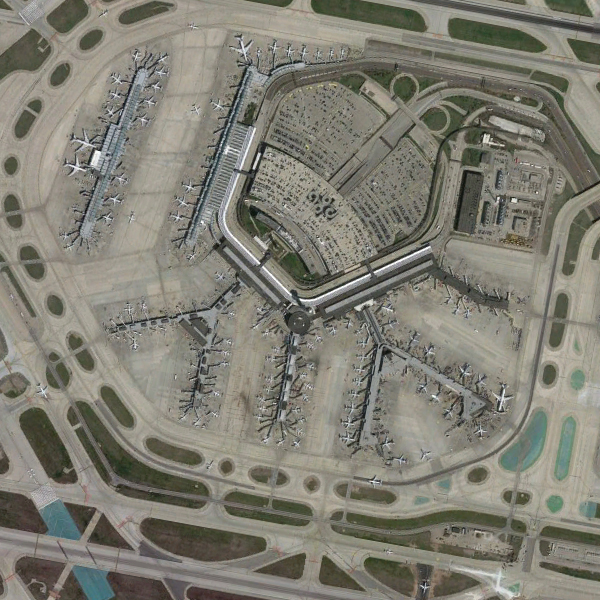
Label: Airport